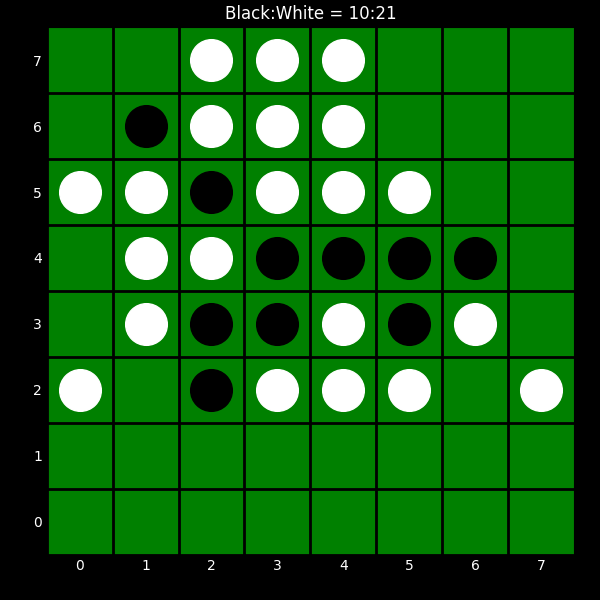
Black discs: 10
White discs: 21